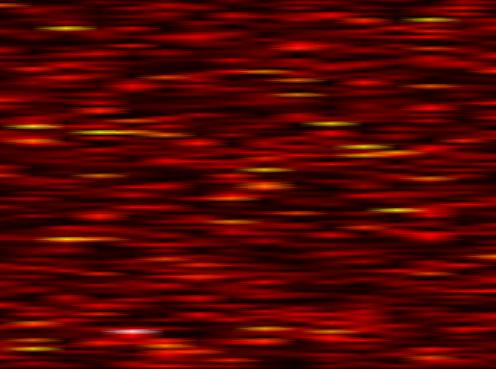
Label: UFMC